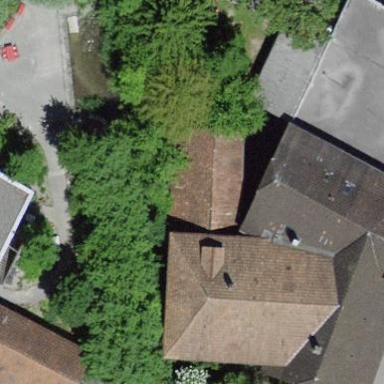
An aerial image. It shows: Building with roof made of roof tiles.